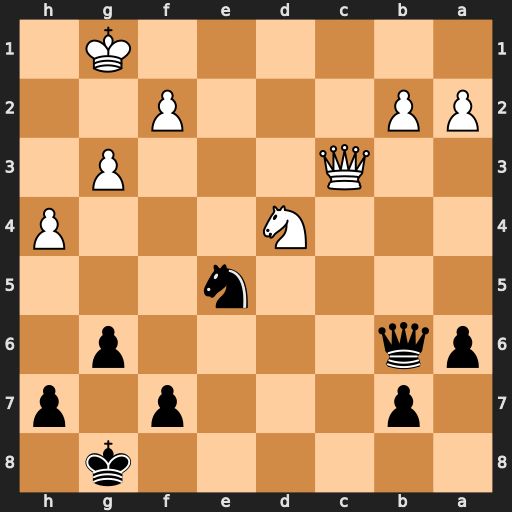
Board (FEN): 6k1/1p3p1p/pq4p1/4n3/3N3P/2Q3P1/PP3P2/6K1
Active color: b
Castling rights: -
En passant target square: -
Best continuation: Qxd4 Qxd4 Nf3+ Kf1 Nxd4